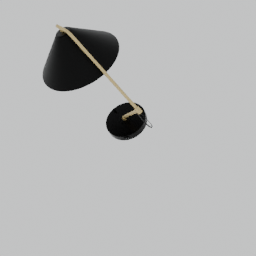
Label: lighting